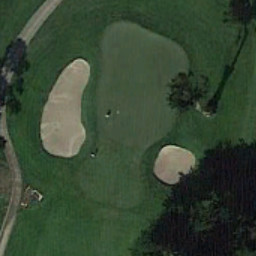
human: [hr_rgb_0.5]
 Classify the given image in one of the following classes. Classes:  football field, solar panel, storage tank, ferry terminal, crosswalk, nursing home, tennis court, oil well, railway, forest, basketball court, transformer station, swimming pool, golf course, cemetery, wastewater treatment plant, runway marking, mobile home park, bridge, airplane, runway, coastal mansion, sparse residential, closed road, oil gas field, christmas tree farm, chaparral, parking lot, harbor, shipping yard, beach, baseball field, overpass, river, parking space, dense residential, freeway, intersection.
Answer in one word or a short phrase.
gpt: golf course